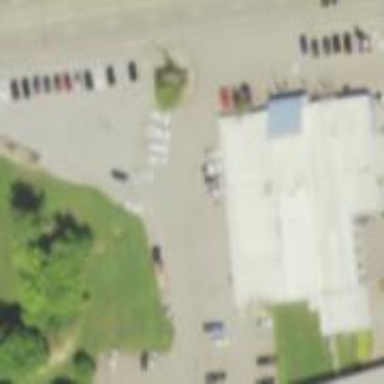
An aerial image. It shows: Retail building with garage adjacent to it.